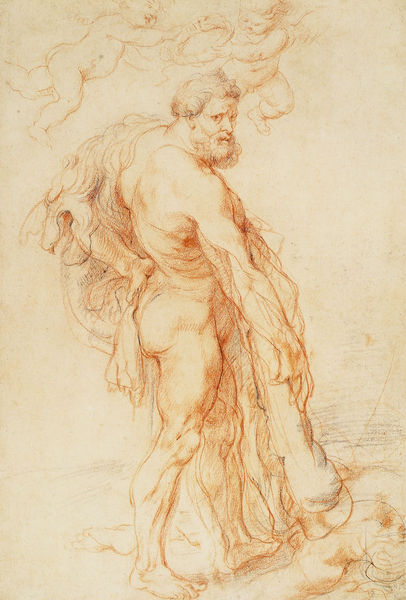
Titel: Herkules erschlägt die Zwietracht
Künstler: Peter Paul Rubens
Institution: London, British Museum
Schlagwörter: mann, zeichnung, rot, bart, engel, fell, muskeln, kranz, heiligenschein, löwe, keule, siegeskranz